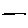
Label: line